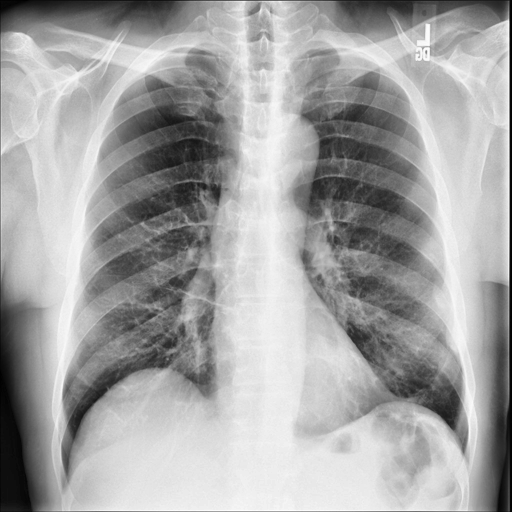
Finding: NORMAL